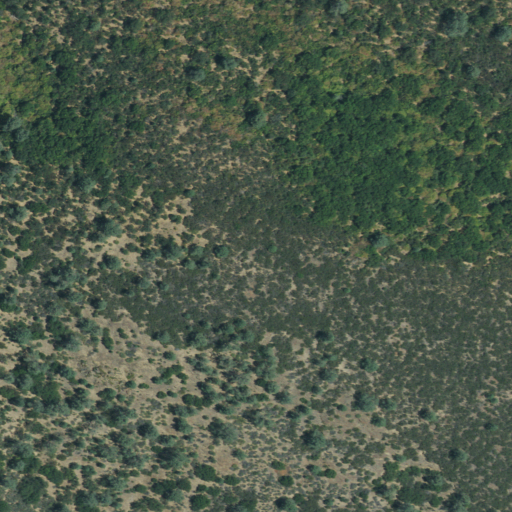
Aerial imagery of mountain in California named Mountain Top containing shrub, deciduous forest, evergreen forest, and mixed forest